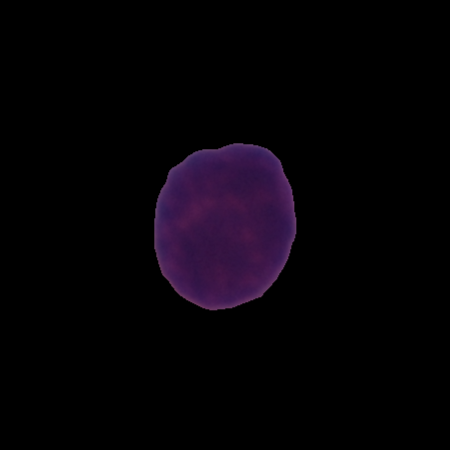
Label: healthy